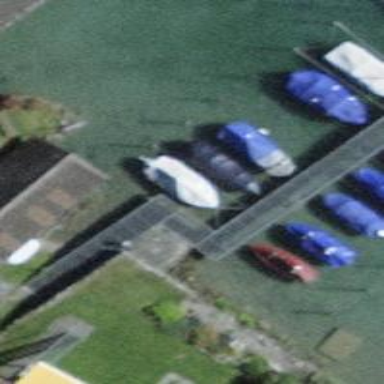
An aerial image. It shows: Man-made pier.